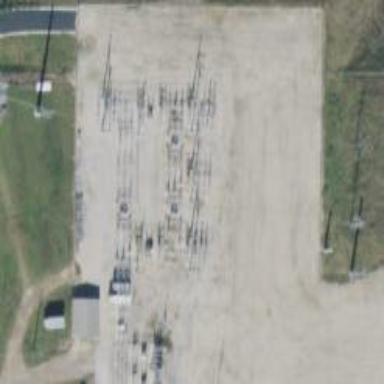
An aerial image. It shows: Switch used for power control.